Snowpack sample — Snodgrass Mountain, Crested Butte, Colorado (2/4/25, 12:06 PM MST)
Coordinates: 38.923, -106.968
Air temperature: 35 °F
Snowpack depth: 80 cm
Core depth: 70 cm
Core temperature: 32 °F
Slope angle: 14°, slope face: 78°
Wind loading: low
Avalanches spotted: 0
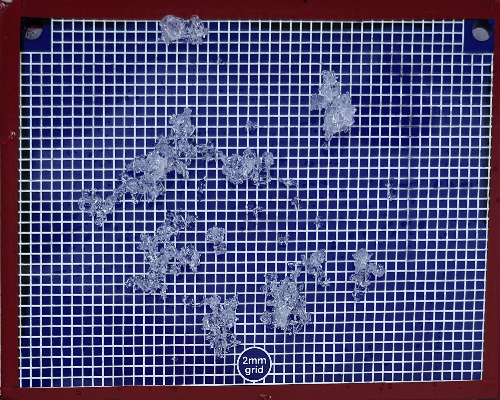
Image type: profile
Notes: No avalanches nearby, unusually warm weather for the last month reported by residents, Collected 25 yards from treeline